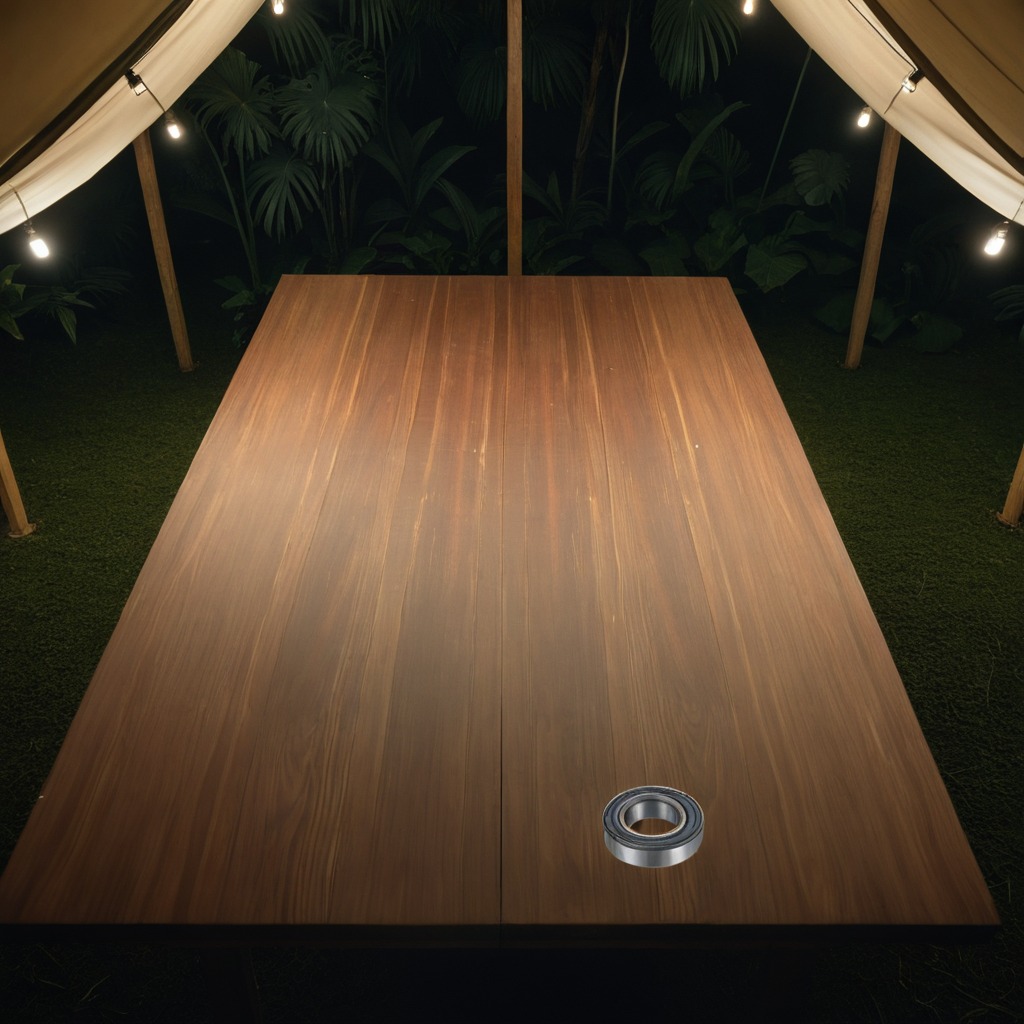
A metal ball bearing is lying on a wooden table inside a jungle field workshop tent at night dim ambient light soft shadows worn but